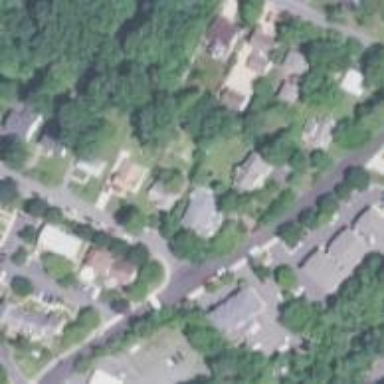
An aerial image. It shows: Single-family residential area.